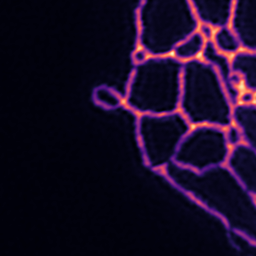
Label: Super-resolution ER image